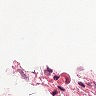
Metastatic tissue present: no